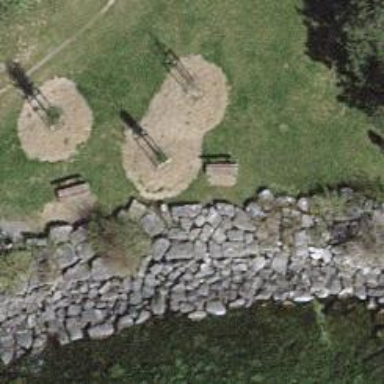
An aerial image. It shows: Picnic table located in leisure land area.